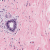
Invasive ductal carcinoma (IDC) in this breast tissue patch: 0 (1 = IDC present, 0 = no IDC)